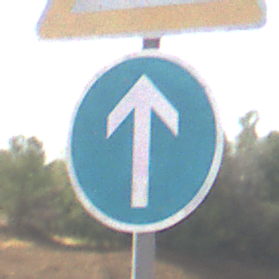
Verkehrszeichen: VorgeschriebeneFahrtrichtungGeradeaus
Zusatzzeichen oben: Lichtzeichenanlage
Umgebung: Outdoor, Nature
Tageszeit: MorningAfternoon
Wetter: PartlyCloudy
Licht: Natural
Jahreszeit: NotSpecified
Kontrast: HighContrast